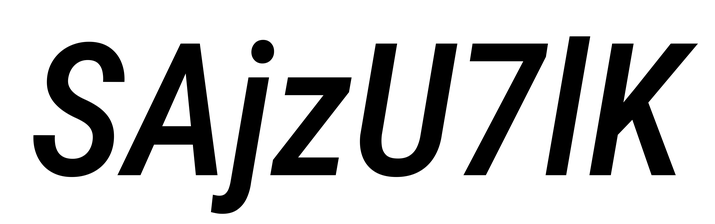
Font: Roboto-Italic_Condensed_Medium_Italic